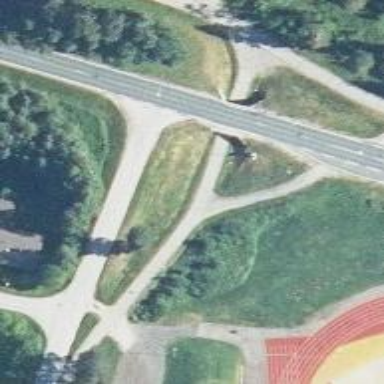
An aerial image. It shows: Asphalt cycleway.